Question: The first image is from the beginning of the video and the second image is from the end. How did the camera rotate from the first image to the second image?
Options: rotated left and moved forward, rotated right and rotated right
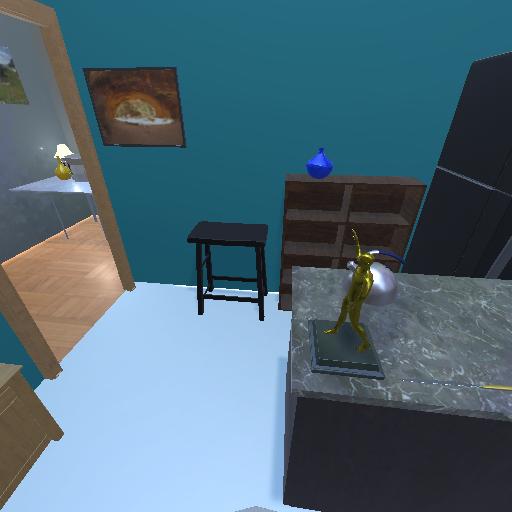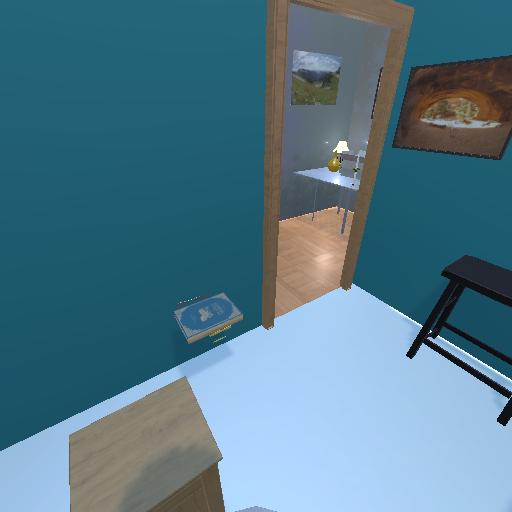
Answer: rotated left and moved forward